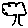
Label: tree